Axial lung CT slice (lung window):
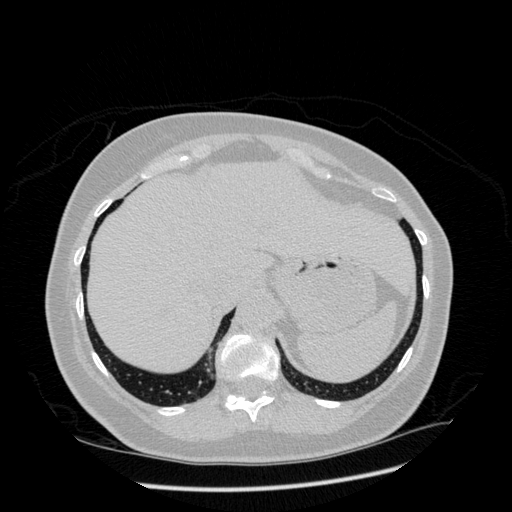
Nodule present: no